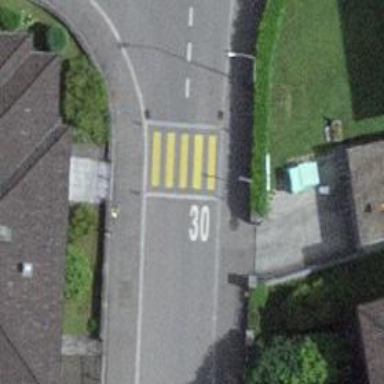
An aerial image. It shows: Zebra crossing on the road.